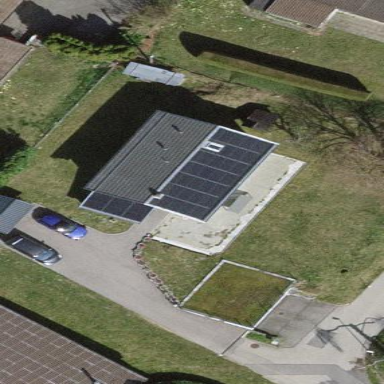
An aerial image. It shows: Simple house.